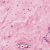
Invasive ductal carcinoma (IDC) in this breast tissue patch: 0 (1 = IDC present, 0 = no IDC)